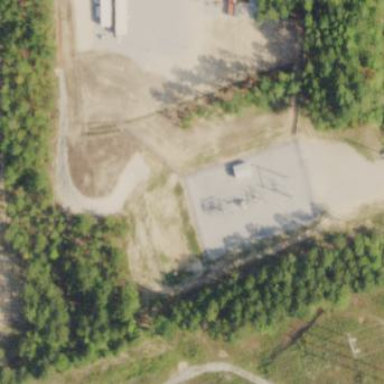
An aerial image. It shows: Distribution power substation secured by fence.